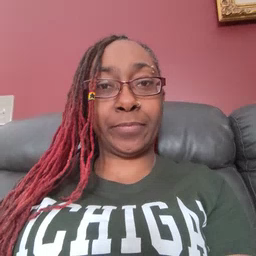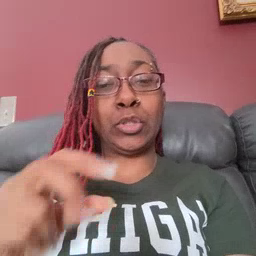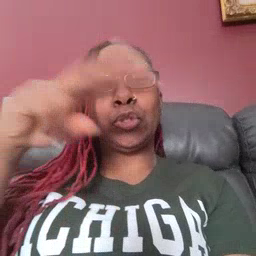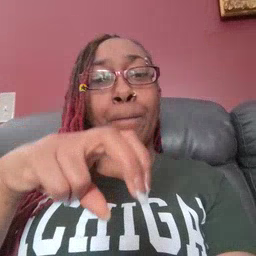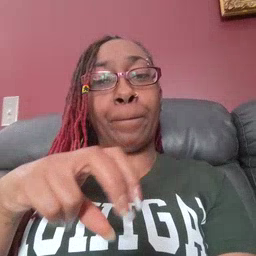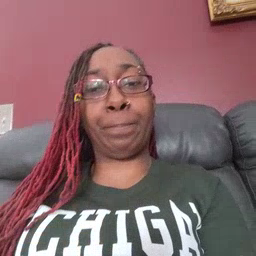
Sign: jump